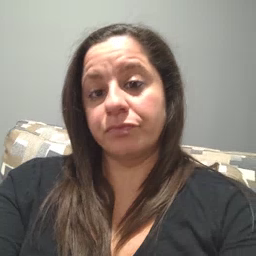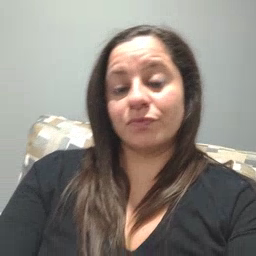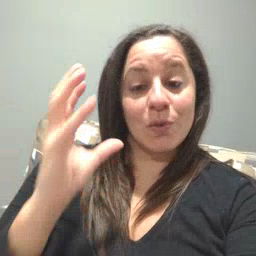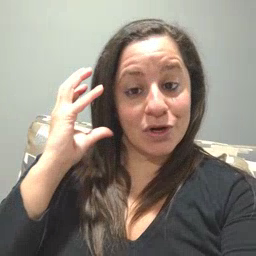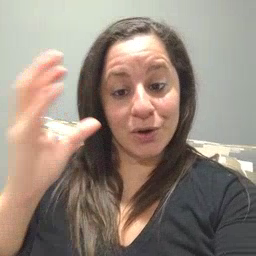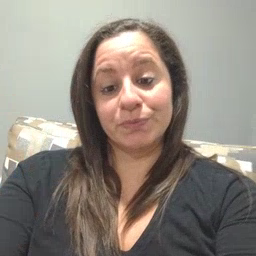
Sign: radio